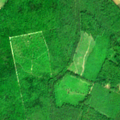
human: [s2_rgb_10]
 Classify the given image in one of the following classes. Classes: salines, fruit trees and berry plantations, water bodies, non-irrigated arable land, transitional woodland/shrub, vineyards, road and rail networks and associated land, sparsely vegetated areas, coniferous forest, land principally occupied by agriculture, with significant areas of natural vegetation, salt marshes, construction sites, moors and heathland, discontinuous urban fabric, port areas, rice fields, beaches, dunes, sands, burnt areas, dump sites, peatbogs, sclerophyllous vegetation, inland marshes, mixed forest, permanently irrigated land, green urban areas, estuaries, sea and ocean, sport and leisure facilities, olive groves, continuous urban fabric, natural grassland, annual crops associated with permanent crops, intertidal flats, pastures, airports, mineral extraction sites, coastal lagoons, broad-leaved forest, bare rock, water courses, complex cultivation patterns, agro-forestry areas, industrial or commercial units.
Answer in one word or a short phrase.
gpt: non-irrigated arable land, vineyards, broad-leaved forest